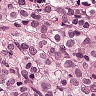
Metastatic tissue present: yes